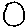
Label: circle